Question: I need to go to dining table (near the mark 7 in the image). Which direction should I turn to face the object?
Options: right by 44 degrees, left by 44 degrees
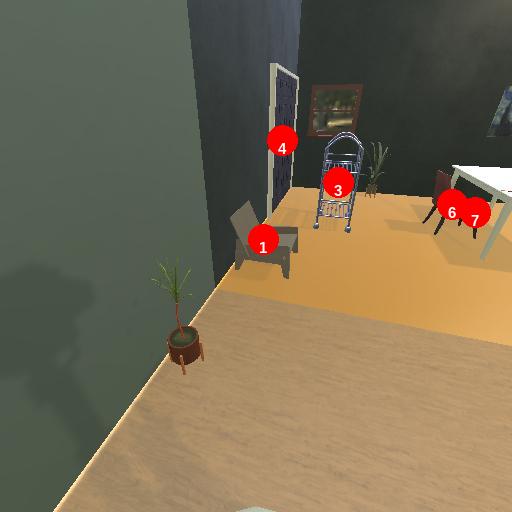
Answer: right by 44 degrees